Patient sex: F
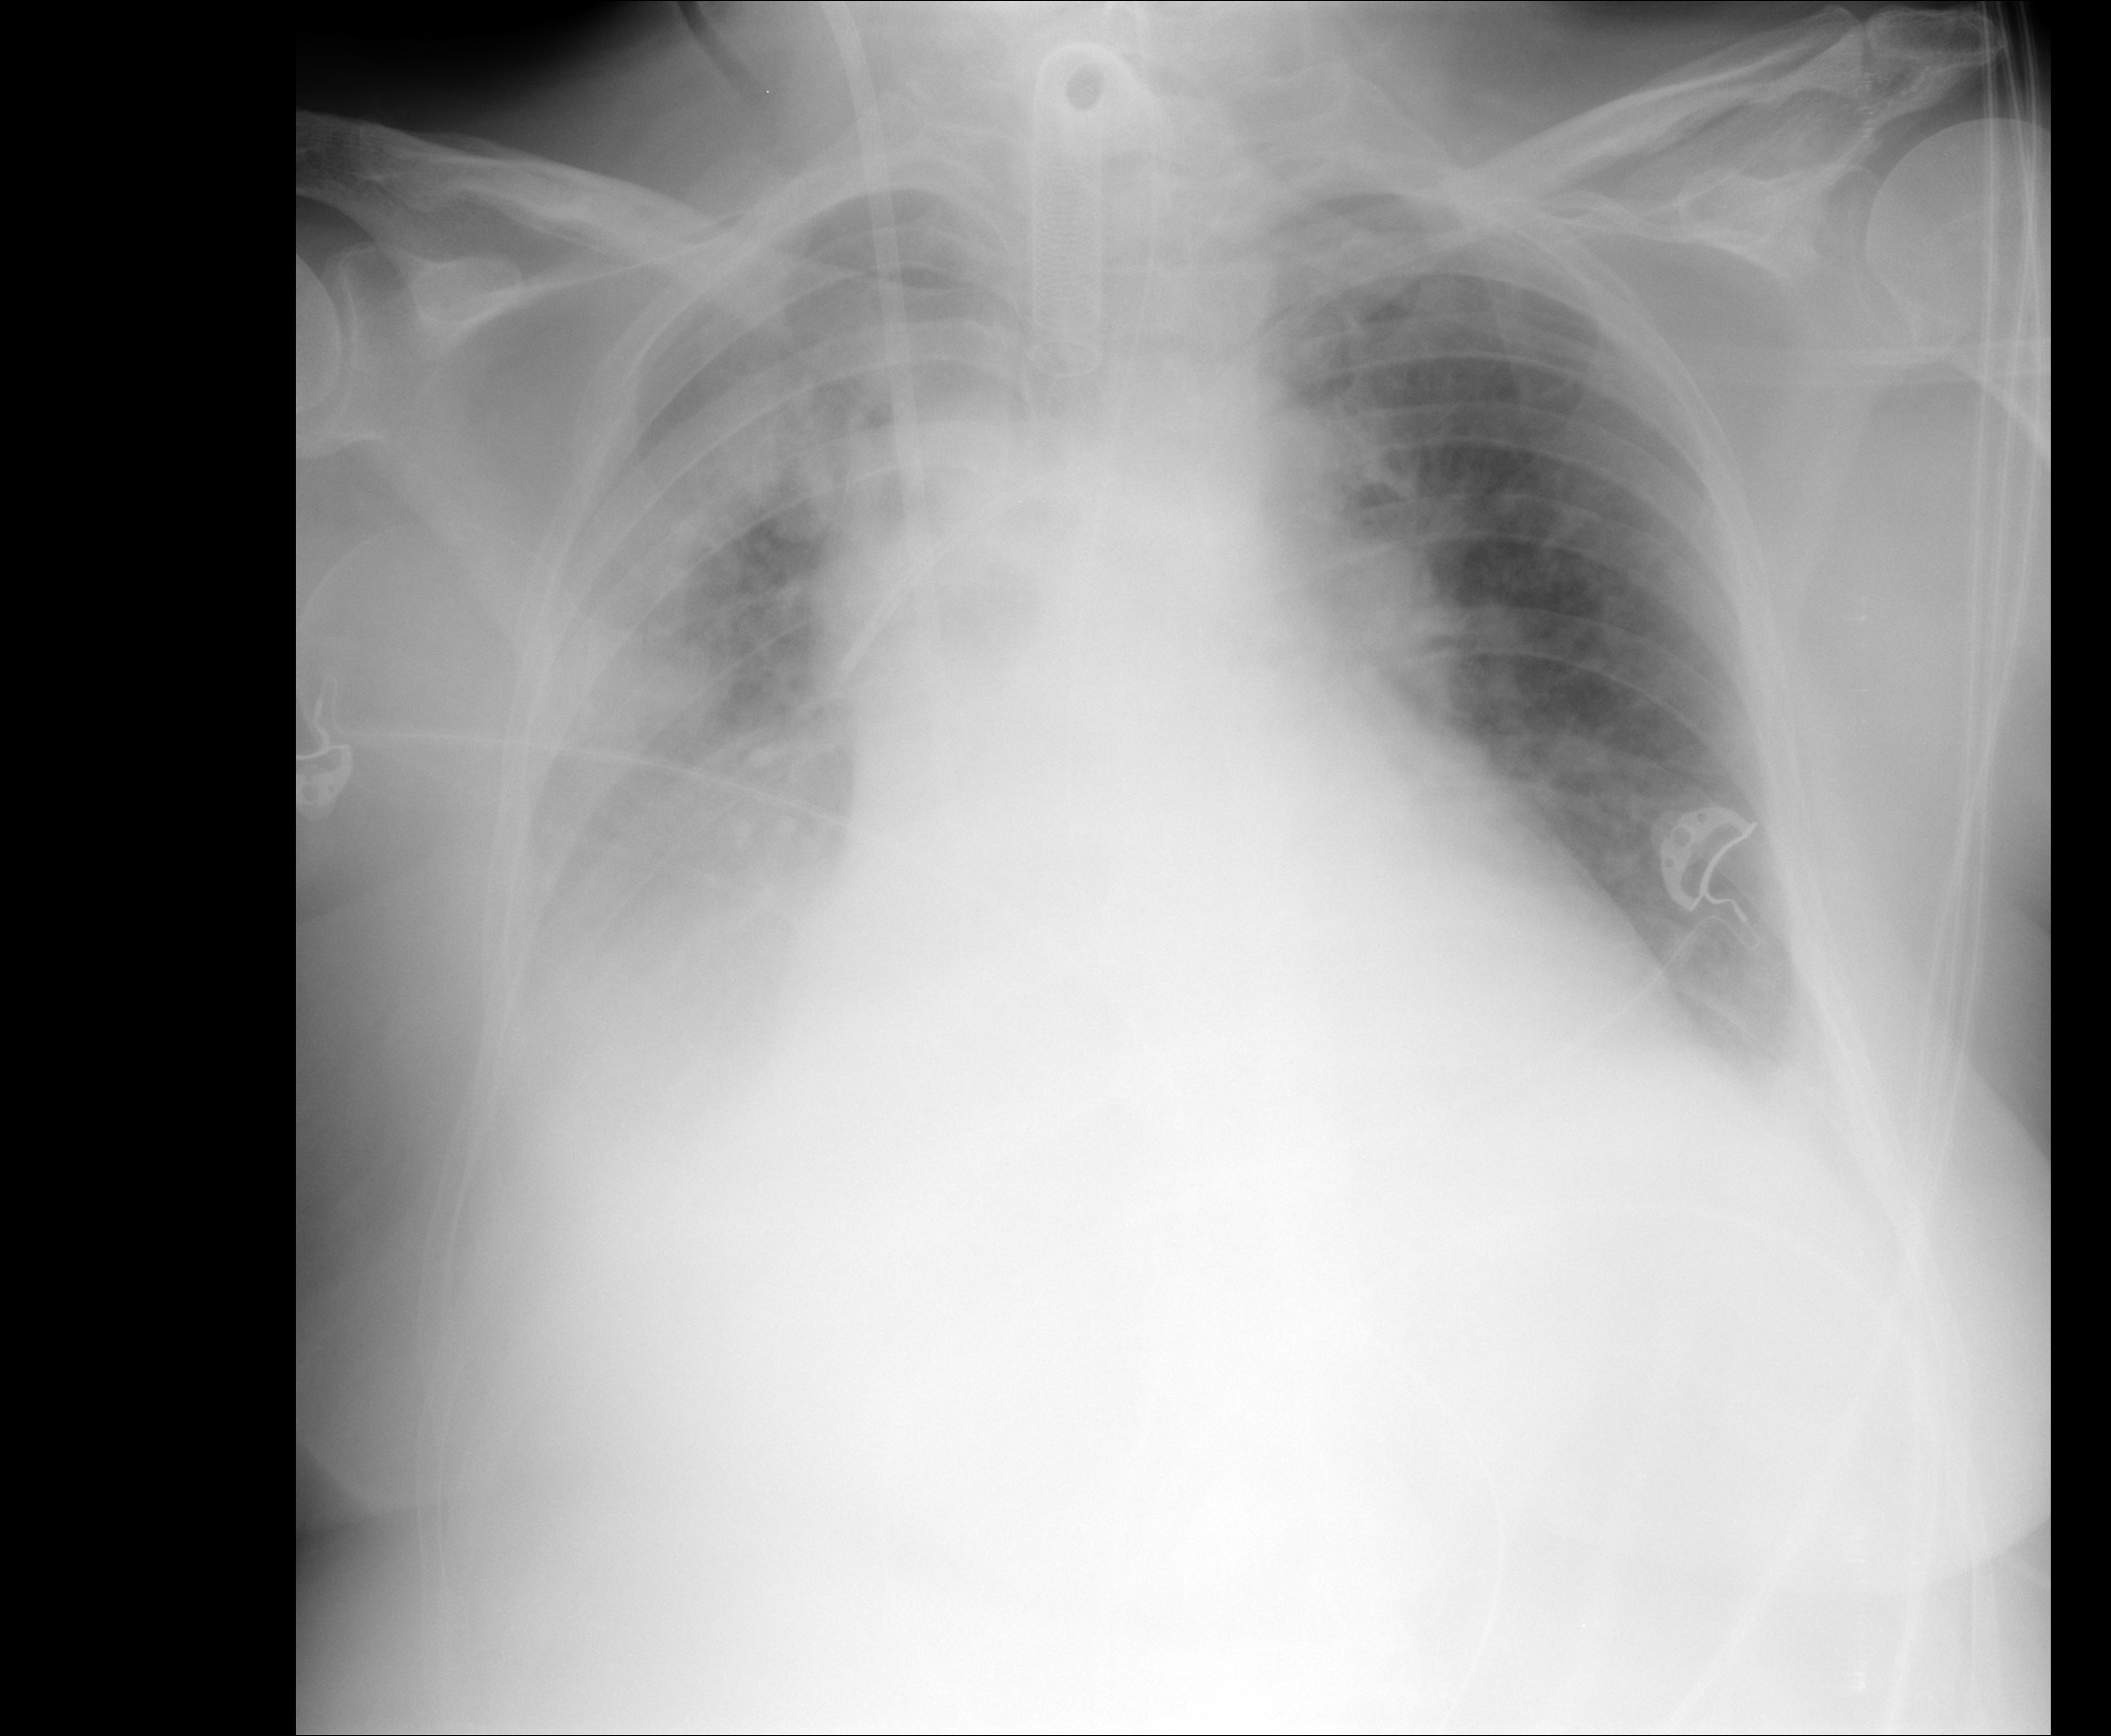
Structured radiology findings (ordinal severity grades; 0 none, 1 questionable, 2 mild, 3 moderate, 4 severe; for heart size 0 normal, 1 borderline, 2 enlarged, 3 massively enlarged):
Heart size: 2
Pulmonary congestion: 2
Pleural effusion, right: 3
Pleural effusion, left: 2
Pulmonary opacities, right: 3
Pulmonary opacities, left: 1
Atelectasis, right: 3
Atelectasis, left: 2